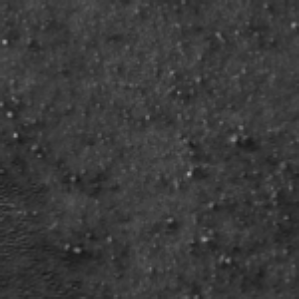
Label: frost